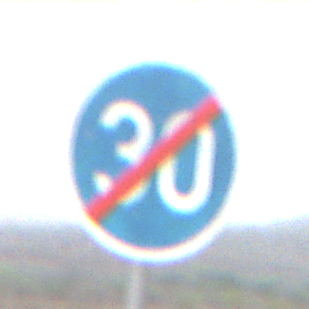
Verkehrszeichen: EndeMindestgeschwindigkeit
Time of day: Midday
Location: Outdoor (Nature)
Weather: PartlyCloudy
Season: NotSpecified
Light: Natural